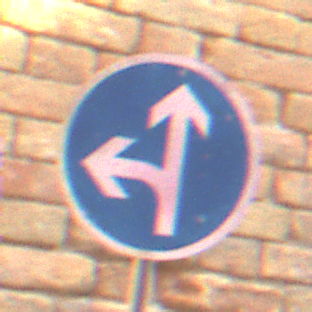
Verkehrszeichen: VorgeschriebeneFahrtrichtungGeradeausOderLinks
Umgebung: Outdoor, Urban
Tageszeit: MorningAfternoon
Wetter: Clear
Licht: Natural
Jahreszeit: NotSpecified
Kontrast: MediumContrast